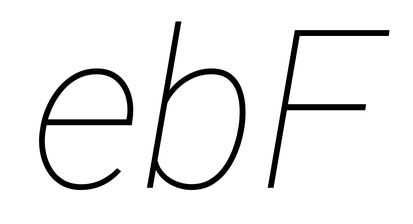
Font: Roboto-Italic_Thin_Italic